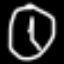
Label: clock